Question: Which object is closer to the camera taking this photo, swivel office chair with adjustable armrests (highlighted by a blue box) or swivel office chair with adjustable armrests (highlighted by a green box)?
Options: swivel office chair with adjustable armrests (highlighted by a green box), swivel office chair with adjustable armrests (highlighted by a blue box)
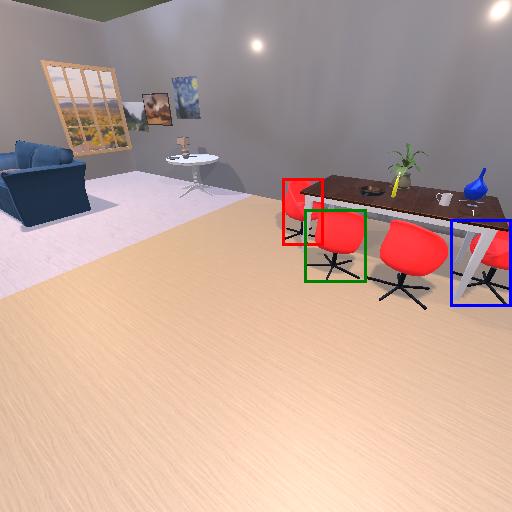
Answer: swivel office chair with adjustable armrests (highlighted by a green box)